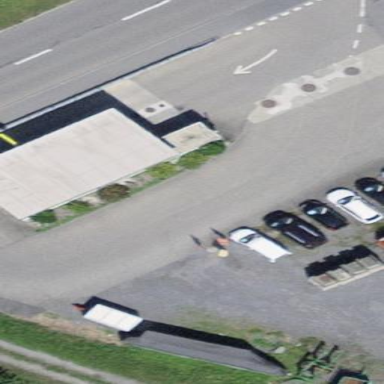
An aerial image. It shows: Building with fuel shop.